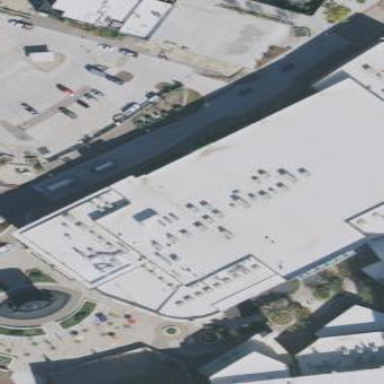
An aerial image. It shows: Retail building.